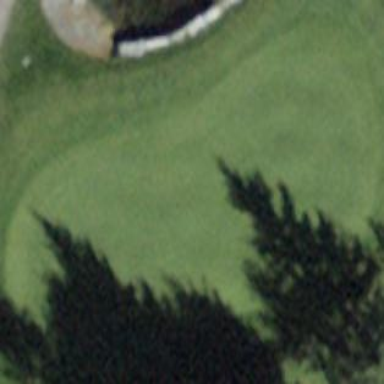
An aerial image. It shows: Green golf area with grass land use.